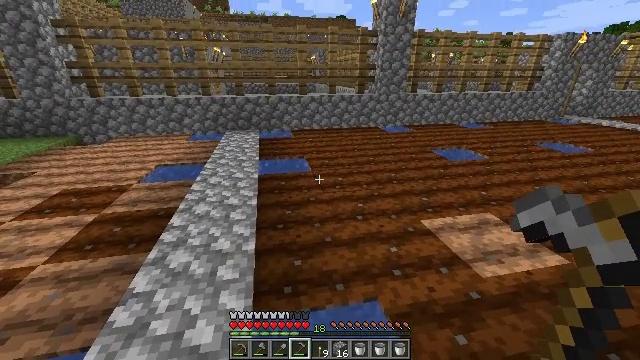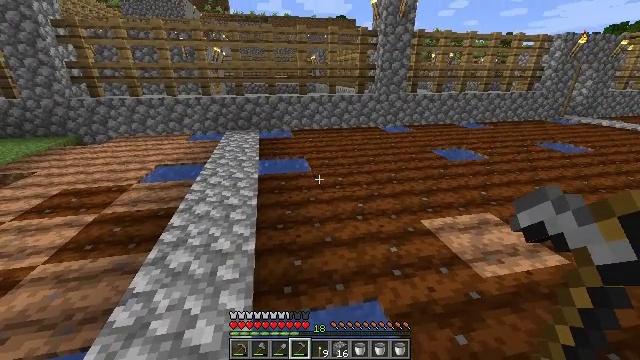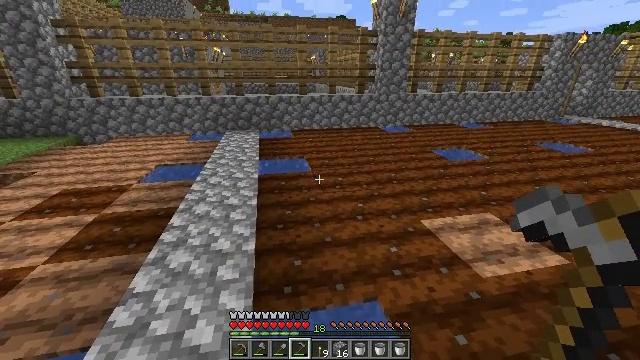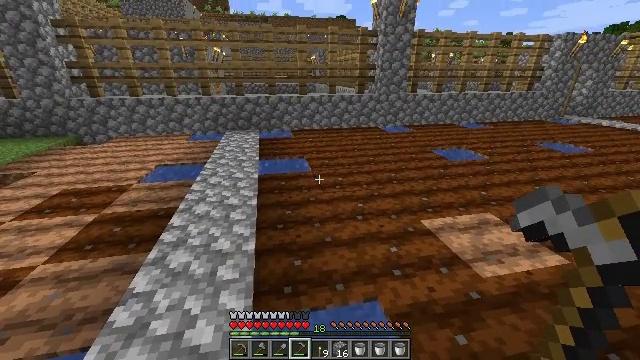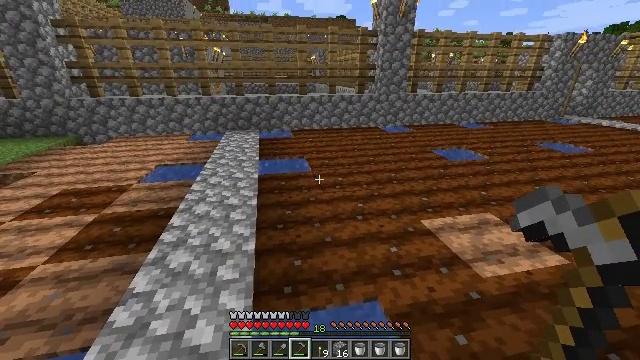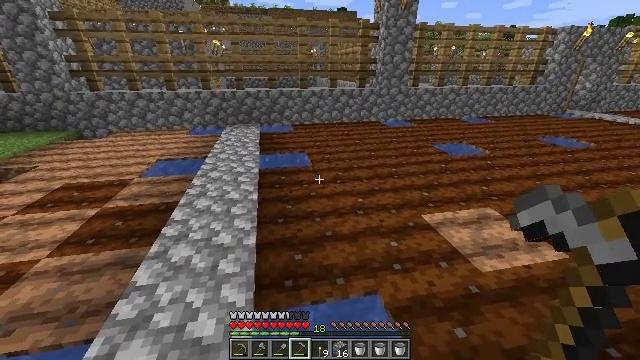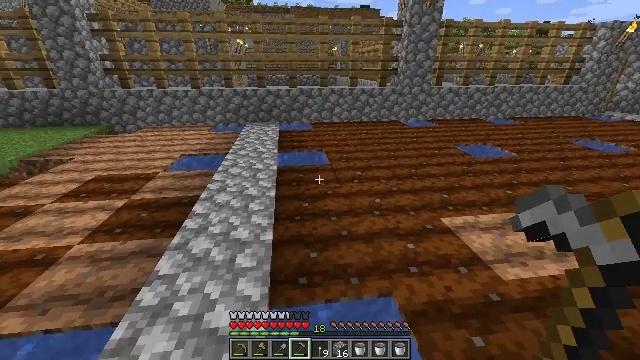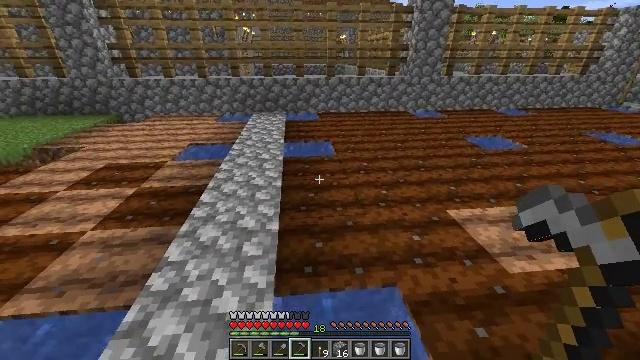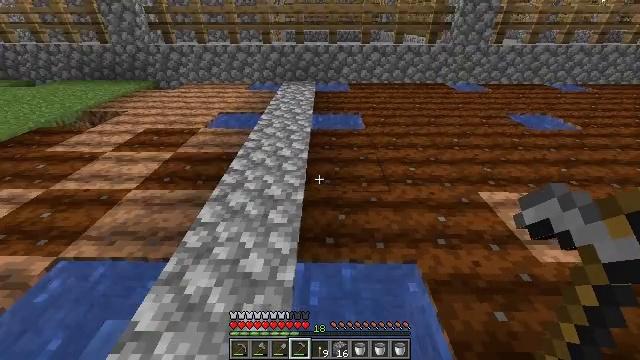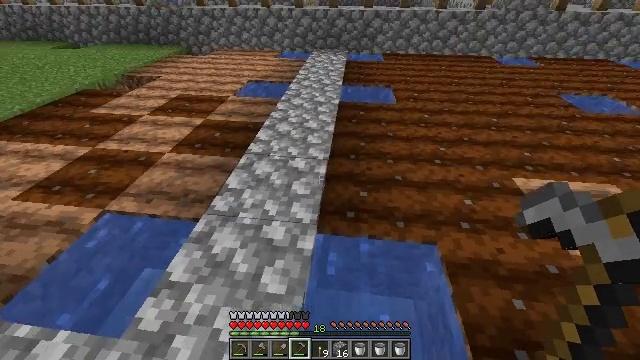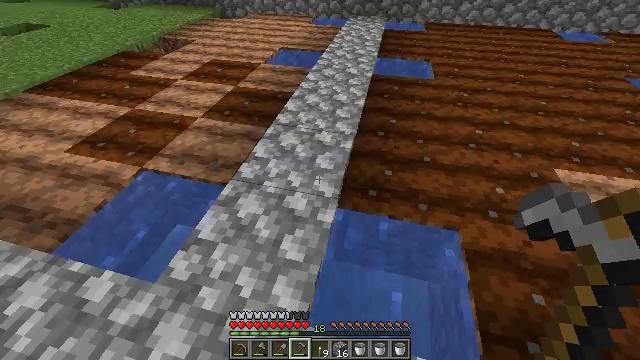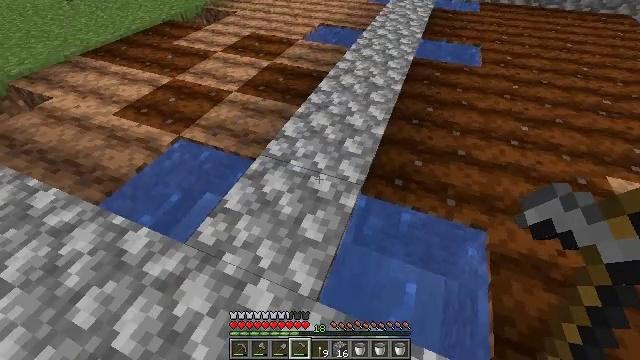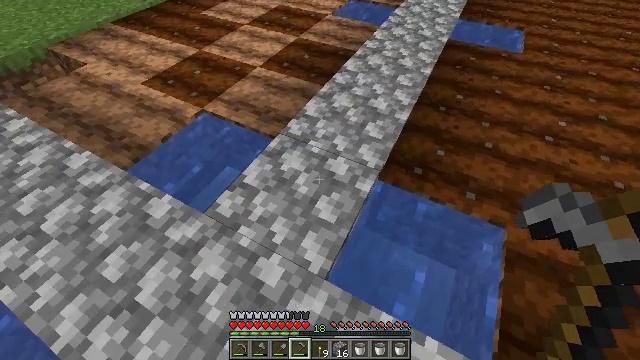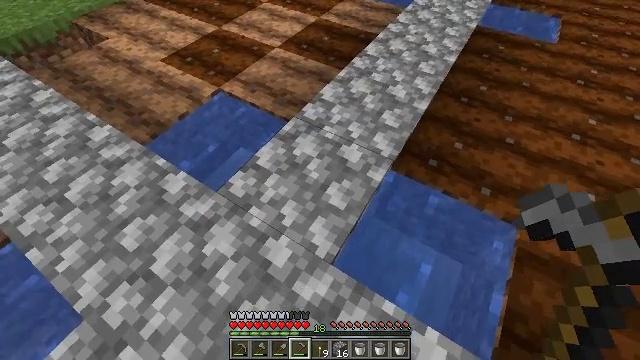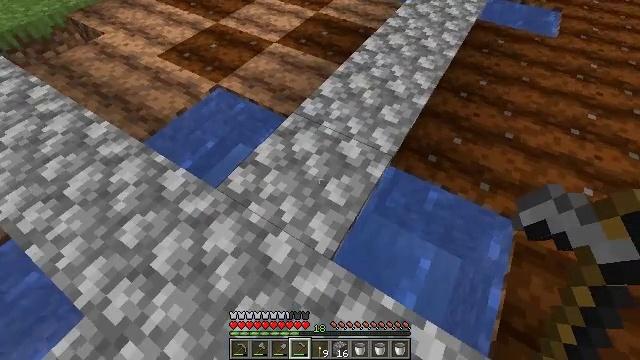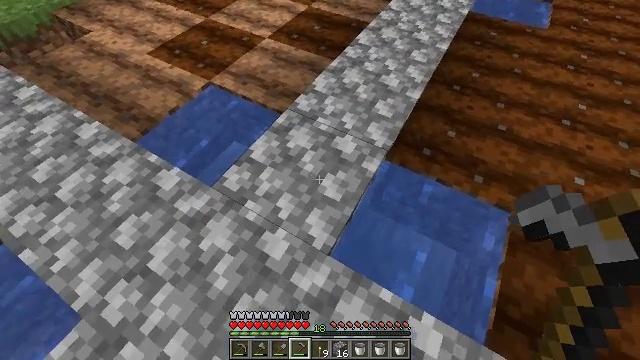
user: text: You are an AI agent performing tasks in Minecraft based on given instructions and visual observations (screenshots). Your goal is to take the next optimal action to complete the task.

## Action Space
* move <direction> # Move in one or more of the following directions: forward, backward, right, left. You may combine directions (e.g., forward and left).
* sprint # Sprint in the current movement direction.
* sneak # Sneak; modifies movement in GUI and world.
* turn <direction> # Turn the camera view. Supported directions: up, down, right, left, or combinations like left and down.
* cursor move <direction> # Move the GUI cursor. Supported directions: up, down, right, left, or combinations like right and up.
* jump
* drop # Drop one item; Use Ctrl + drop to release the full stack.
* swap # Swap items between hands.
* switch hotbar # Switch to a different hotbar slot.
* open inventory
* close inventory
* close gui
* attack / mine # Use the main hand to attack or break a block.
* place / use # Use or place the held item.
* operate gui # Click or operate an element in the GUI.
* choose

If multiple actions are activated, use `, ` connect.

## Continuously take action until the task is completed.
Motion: motion action
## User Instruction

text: Attack the farmland to gather it.
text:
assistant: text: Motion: no_op
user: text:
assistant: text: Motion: no_op
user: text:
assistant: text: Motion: no_op
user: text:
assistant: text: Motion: no_op
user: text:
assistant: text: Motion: turn down
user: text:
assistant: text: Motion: turn left
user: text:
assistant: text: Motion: turn left and down
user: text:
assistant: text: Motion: turn left and down
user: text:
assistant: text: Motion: turn left and down
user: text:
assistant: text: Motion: turn left and down
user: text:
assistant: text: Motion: turn left and down
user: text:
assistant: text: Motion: turn left and down
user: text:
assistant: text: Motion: turn left and down
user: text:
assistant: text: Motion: no_op
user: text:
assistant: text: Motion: turn right
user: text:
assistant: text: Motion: turn right
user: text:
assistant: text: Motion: turn right
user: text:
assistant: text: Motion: turn right
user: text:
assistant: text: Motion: turn right
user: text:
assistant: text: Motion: turn right
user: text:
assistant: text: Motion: turn right
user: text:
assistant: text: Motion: turn right
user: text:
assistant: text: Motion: no_op
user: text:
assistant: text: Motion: turn left
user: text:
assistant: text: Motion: turn left and down
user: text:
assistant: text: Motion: turn left
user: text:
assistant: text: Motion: turn left
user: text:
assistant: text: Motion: turn left
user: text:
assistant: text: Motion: turn left
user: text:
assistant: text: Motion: turn left and up